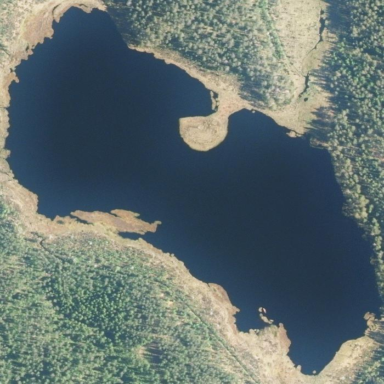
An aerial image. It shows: Serene lake.